Aerial crown-view tile of a tropical tree (Barro Colorado Island, Panama), acquired 20250715:
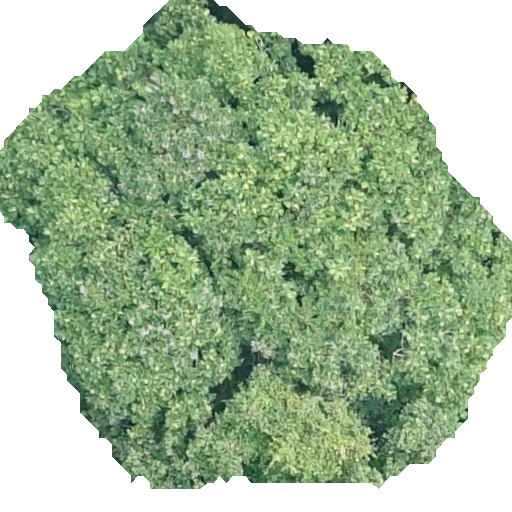
Species: Dipteryx oleifera
GBIF accepted scientific name: Dipteryx oleifera
Crown area: 270.567 m²